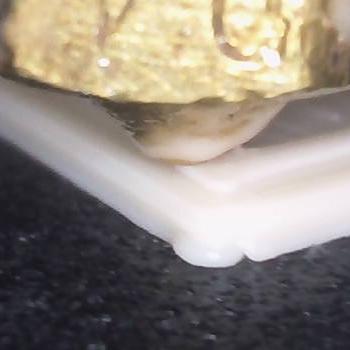
Flow rate: 66%